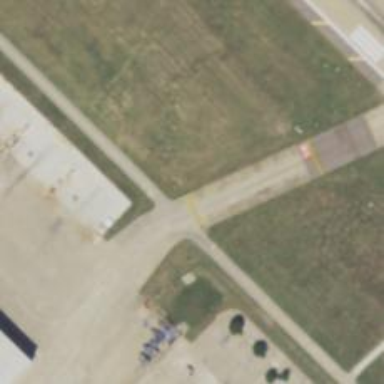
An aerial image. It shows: View of taxiway at the airport.